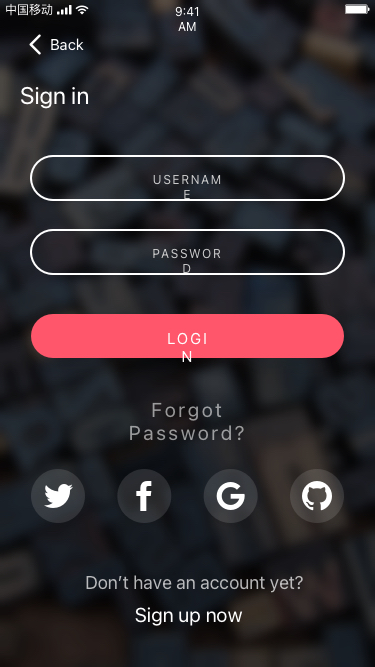
Text in this UI design:
Username
Password
Login
Forgot Password?
Don’t have an account yet?
Sign up now
Back
Sign in